Question: My button works in all other browsers except IE. I thought the 'border-radius' was suppose to work for IE?

'''
.simpleHelp {
border-top: 1px solid #ffffff;
background: #910330;
background: -webkit-gradient(linear, left top, left bottom, from(#790228),
to(#910330));
background: -webkit-linear-gradient(top, #790228, #910330);
background: -moz-linear-gradient(top, #790228, #910330);
background: -ms-linear-gradient(top, #790228, #910330);
background: -o-linear-gradient(top, #790228, #910330);
padding: 10.5px 21px;
-webkit-border-radius: 40px;
-moz-border-radius: 40px;
border-radius: 40px;
-webkit-box-shadow: rgba(0,0,0,1) 0 1px 0;
-moz-box-shadow: rgba(0,0,0,1) 0 1px 0;
box-shadow: rgba(0,0,0,1) 0 1px 0;
text-shadow: rgba(0,0,0,.4) 0 1px 0;
color: #ffffff;
font-size: 17px;
font-family: Georgia, Serif;
text-decoration: none;
vertical-align: middle;
}
'''
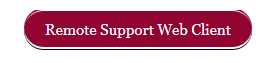
Answer: <URL>. If you need borders and shadows in IE, then CSS3PIE is the way to go. However, letting older browsers gracefully degrade is okay to do, too.